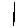
Label: line